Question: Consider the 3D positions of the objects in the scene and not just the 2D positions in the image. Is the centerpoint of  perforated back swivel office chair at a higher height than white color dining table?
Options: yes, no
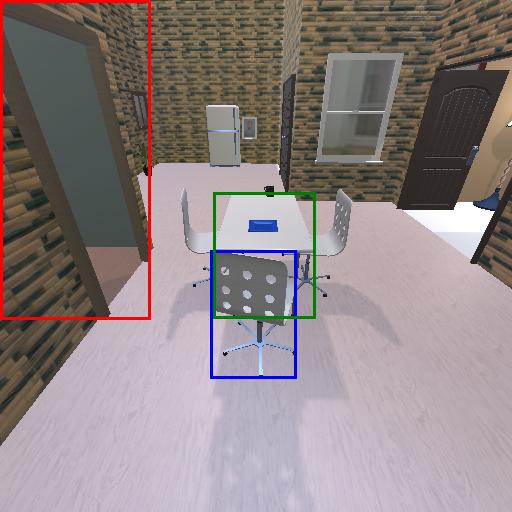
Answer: yes